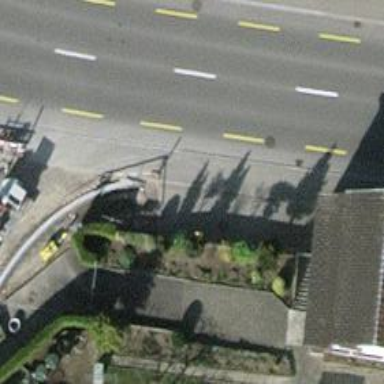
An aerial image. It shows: Post box.